Field crop: maize
Growth stage: 2
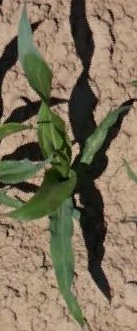
Species: maize